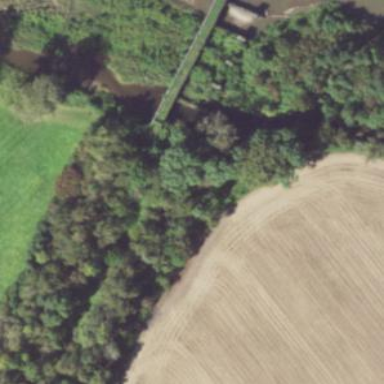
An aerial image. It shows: Man-made bridge.